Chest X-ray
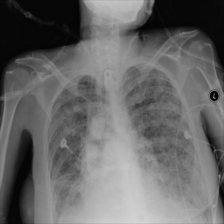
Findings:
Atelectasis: negative
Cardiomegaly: negative
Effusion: negative
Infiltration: negative
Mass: negative
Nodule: negative
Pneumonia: negative
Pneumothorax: negative
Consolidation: negative
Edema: negative
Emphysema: negative
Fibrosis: negative
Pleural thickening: negative
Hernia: negative